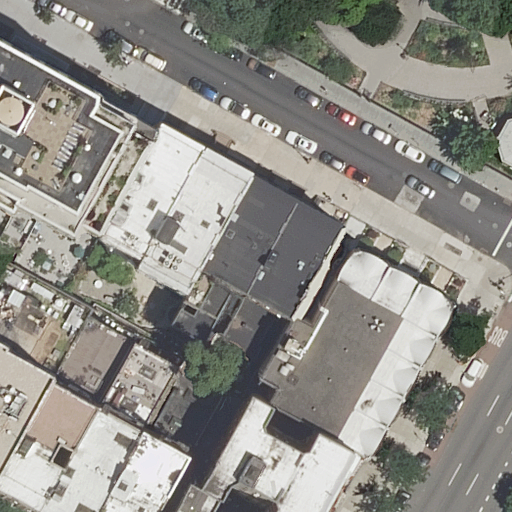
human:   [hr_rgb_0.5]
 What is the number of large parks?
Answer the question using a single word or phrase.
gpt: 1

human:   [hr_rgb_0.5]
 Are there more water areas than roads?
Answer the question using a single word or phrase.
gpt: no

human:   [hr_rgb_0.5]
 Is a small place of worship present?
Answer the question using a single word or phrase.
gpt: no

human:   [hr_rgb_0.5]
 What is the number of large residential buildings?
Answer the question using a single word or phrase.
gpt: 1

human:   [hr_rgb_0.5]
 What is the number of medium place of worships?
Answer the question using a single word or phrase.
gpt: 0

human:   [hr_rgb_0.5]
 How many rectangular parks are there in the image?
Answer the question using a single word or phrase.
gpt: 1

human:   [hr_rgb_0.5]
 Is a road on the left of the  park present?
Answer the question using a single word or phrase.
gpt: yes

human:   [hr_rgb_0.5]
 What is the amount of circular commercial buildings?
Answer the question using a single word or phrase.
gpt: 0

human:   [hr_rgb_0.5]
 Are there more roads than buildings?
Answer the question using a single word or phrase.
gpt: no

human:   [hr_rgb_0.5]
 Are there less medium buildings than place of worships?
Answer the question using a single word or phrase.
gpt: no

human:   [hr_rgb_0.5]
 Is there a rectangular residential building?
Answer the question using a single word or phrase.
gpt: yes

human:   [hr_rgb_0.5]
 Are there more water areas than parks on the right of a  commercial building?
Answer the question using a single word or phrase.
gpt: no

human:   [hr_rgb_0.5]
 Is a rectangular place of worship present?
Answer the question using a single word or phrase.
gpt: no

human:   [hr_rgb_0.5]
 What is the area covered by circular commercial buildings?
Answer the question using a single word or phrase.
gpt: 0m2

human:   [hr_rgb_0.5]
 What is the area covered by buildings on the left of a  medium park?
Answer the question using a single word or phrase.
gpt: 0m2

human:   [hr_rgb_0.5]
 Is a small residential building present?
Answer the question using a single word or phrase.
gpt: yes

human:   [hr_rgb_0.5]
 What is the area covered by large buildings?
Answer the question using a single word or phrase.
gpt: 1607m2

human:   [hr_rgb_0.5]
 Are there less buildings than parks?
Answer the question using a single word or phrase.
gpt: no

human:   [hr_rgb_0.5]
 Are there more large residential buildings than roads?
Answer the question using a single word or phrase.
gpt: no

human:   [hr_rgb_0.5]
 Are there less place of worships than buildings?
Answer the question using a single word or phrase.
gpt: yes

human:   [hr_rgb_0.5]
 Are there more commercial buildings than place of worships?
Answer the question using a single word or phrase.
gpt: no

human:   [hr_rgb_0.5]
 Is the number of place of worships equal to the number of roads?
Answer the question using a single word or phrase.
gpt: no

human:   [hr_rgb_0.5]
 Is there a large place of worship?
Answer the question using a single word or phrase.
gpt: yes

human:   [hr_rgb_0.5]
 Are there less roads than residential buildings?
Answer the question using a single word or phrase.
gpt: yes

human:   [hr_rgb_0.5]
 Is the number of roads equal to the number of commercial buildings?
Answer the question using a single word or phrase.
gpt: no

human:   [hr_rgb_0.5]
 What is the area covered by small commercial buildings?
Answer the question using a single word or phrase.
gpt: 0m2

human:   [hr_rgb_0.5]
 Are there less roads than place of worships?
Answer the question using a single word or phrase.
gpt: no

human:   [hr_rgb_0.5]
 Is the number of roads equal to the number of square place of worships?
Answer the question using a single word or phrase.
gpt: no

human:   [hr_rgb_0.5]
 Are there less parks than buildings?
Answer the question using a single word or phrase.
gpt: yes

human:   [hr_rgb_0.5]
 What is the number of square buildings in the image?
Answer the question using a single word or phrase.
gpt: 0

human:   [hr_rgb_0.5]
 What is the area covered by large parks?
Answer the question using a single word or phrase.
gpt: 6271m2

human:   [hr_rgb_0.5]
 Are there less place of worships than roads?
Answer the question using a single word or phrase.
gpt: yes

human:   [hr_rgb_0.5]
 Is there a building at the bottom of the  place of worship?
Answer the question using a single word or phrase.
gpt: yes

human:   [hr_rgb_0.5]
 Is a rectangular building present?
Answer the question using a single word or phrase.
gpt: yes

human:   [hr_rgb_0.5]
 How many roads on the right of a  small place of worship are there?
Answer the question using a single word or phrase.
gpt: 0

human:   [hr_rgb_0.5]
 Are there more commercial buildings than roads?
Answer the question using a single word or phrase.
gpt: no